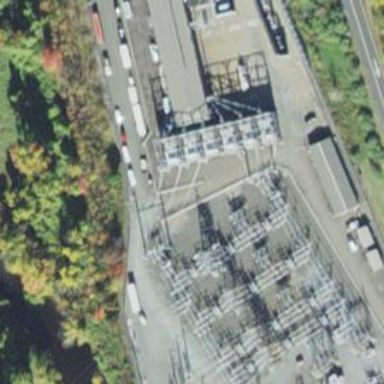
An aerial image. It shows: Switch used for power control.